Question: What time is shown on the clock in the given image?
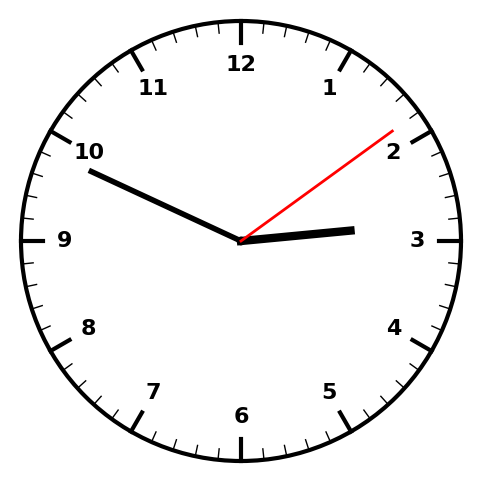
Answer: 02:49:09